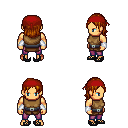
a pixel art fantasy rpg character, male body template, human, tanned skin, leather chest armor, magenta pants, brunette long bangs hairstyle, red bandana, white cloth bracers, ghillies, four views (front, back, left, right), 2x2 character sprite sheet, small pixel art, hard edges, no anti-aliasing